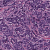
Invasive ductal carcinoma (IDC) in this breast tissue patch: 1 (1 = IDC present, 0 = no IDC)